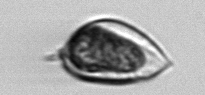
Label: Prorocentrum_micans